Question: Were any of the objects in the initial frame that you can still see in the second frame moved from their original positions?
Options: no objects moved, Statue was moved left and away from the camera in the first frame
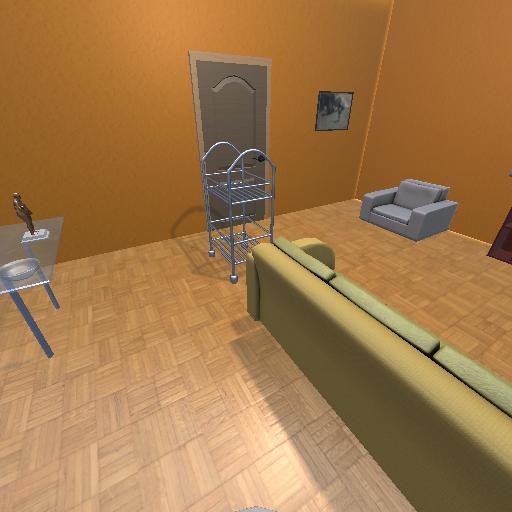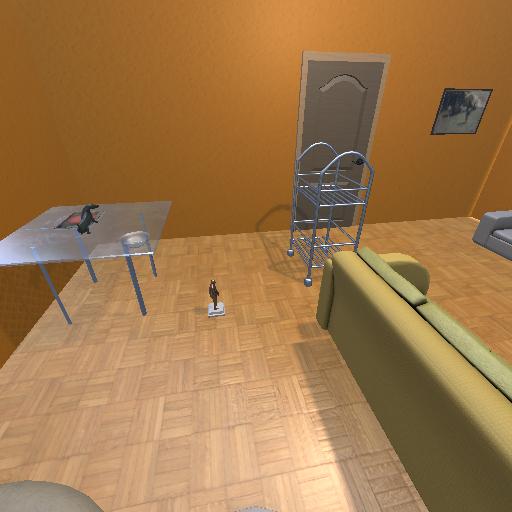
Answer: no objects moved